Field crop: maize
Growth stage: 1
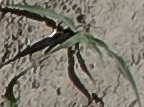
Species: sorghum